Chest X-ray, AP view. Patient: 41 years old, sex M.
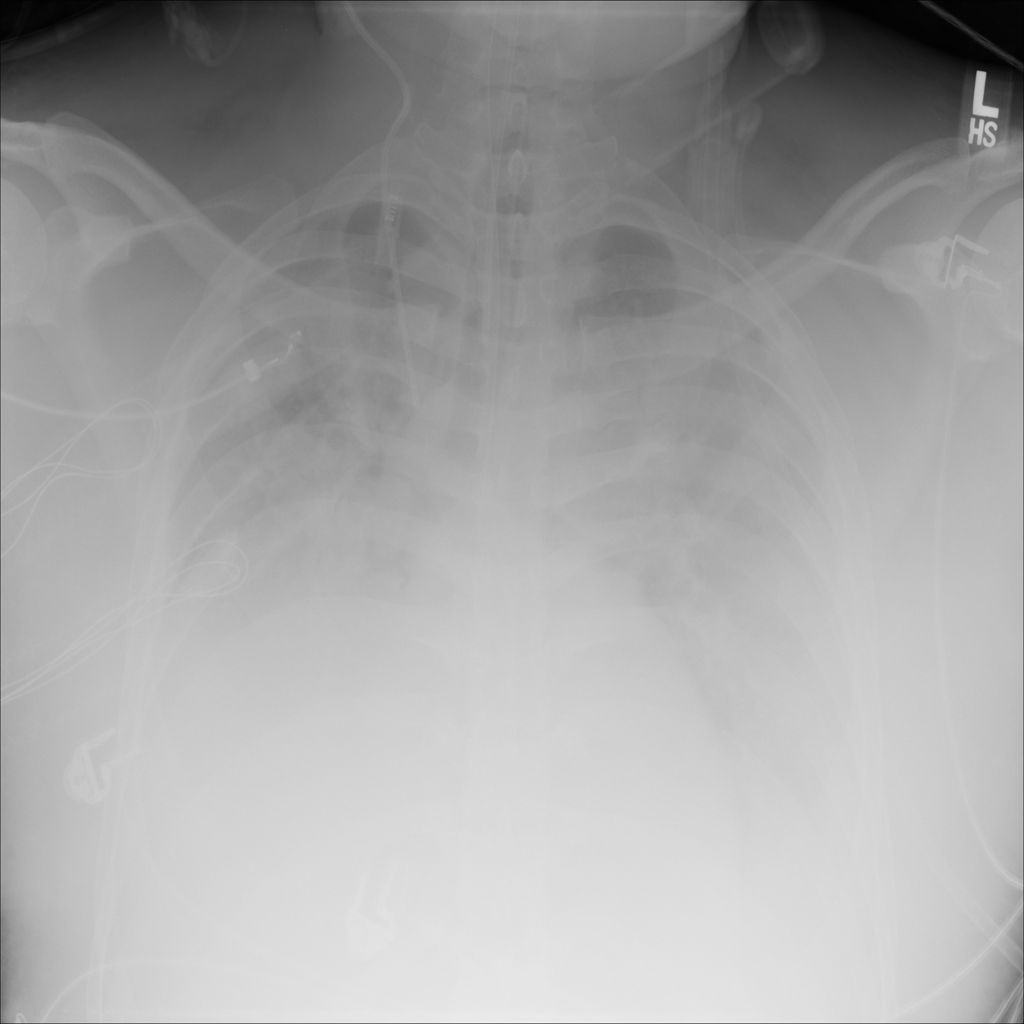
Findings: Infiltration